Question: I have this HTML piece that should make a dropdown menu. It works fine but when i put it in my "navbar" it would be limited to the size of the "navbar". If i place it outside the navbar i can't place it so it looks like it is in the "navbar". Any idea what to do?
This is how it looks:

'''
/* When the user clicks on the button,
toggle between hiding and showing the dropdown content */
function myFunction() {
document.getElementById("myDropdown").classList.toggle("show");
}
// Close the dropdown menu if the user clicks outside of it
window.onclick = function(event) {
if (!event.target.matches('.dropbtn')) {
var dropdowns = document.getElementsByClassName("dropdown-content");
var i;
for (i = 0; i < dropdowns.length; i++) {
var openDropdown = dropdowns[i];
if (openDropdown.classList.contains('show')) {
openDropdown.classList.remove('show');
}
}
}
}
'''
'''
div.navBar {
overflow: hidden;
position: relative;
width: 100%;
height: 50px;
background-color: #1a1a1a;
}
#Logo {
height: 50px;
width: auto;
top: 0%;
position: absolute;
}
/* Remove margins and padding from the list, and add a black background color */
ul.topnav {
list-style-type: none;
margin: 0;
overflow: hidden;
position: absolute;
top: 80%;
left: 50%;
transform: translate(-50%, -75%);
width: 100%;
}
/* Float the list items side by side */
ul.topnav li {
display:inline-block;
align-content: center;
width: 15%;
}
/* Style the links inside the list items */
ul.topnav li a {
display: inline-block;
color: #f2f2f2;
text-align: center;
padding: 14px 16px;
text-decoration: none;
transition: 0.3s;
font-size: 17px;
}
/* Change color of links on hover */
ul.topnav li a:hover {color: #555;}
/* When the screen is less than 680 pixels wide, hide all list items, except for the first one ("Home"). Show the list item that contains the link to open and close the topnav (li.icon) */
@media screen and (max-width:680px) {
ul.topnav li {
display: none;
}
}
#User {
postion: absolute;
top: 0px;
right: -90%;
top: 100%;
}
/* Dropdown Button */
.dropbtn {
color: white;
padding: 16px;
font-size: 16px;
border: none;
cursor: auto;
}
/* Dropdown button on hover */
.dropbtn:hover {
color: #555;
}
/* The container <div> - needed to position the dropdown content */
.dropdown {
position: relative;
display: inline-block;
}
/* Dropdown Content (Hidden by Default) */
.dropdown-content {
display: none;
position: absolute;
background-color: #f9f9f9;
min-width: 160px;
box-shadow: 0px 8px 16px 0px rgba(0,0,0,0.2);
overflow-y: 1000;
}
/* Links inside the dropdown */
.dropdown-content a {
color: black;
padding: 12px 16px;
text-decoration: none;
display: block;
}
/* Change color of dropdown links on hover */
.dropdown-content a:hover {background-color: #f1f1f1}
/* Show the dropdown menu (use JS to add this class to the .dropdown-content container when the user clicks on the dropdown button) */
.show {display:block;}
'''
'''
<div class="navBar">
<ul class="topnav" id="myTopnav">
<li><a href="https://case-clicker.000webhostapp.com"><img id="Logo" alt="Logo" src="/img/logotext.png"></a></li>
<li><a href="#home">Home</a></li>
<li><a href="#news">News</a></li>
<li><a href="#contact">Contact</a></li>
<li><a href="#about">About</a></li>
<li><div class="dropdown">
<button onclick="myFunction()" class="dropbtn"><img alt="userAvatar" src="<?=$steamprofile['avatar']?>"><?=$steamprofile['personaname']?></button>
<div id="myDropdown" class="dropdown-content">
<a href="#">Link 1</a>
<a href="#">Link 2</a>
<a href="#">Link 3</a>
</div>
</div>
</li>
</ul>
</div>
'''
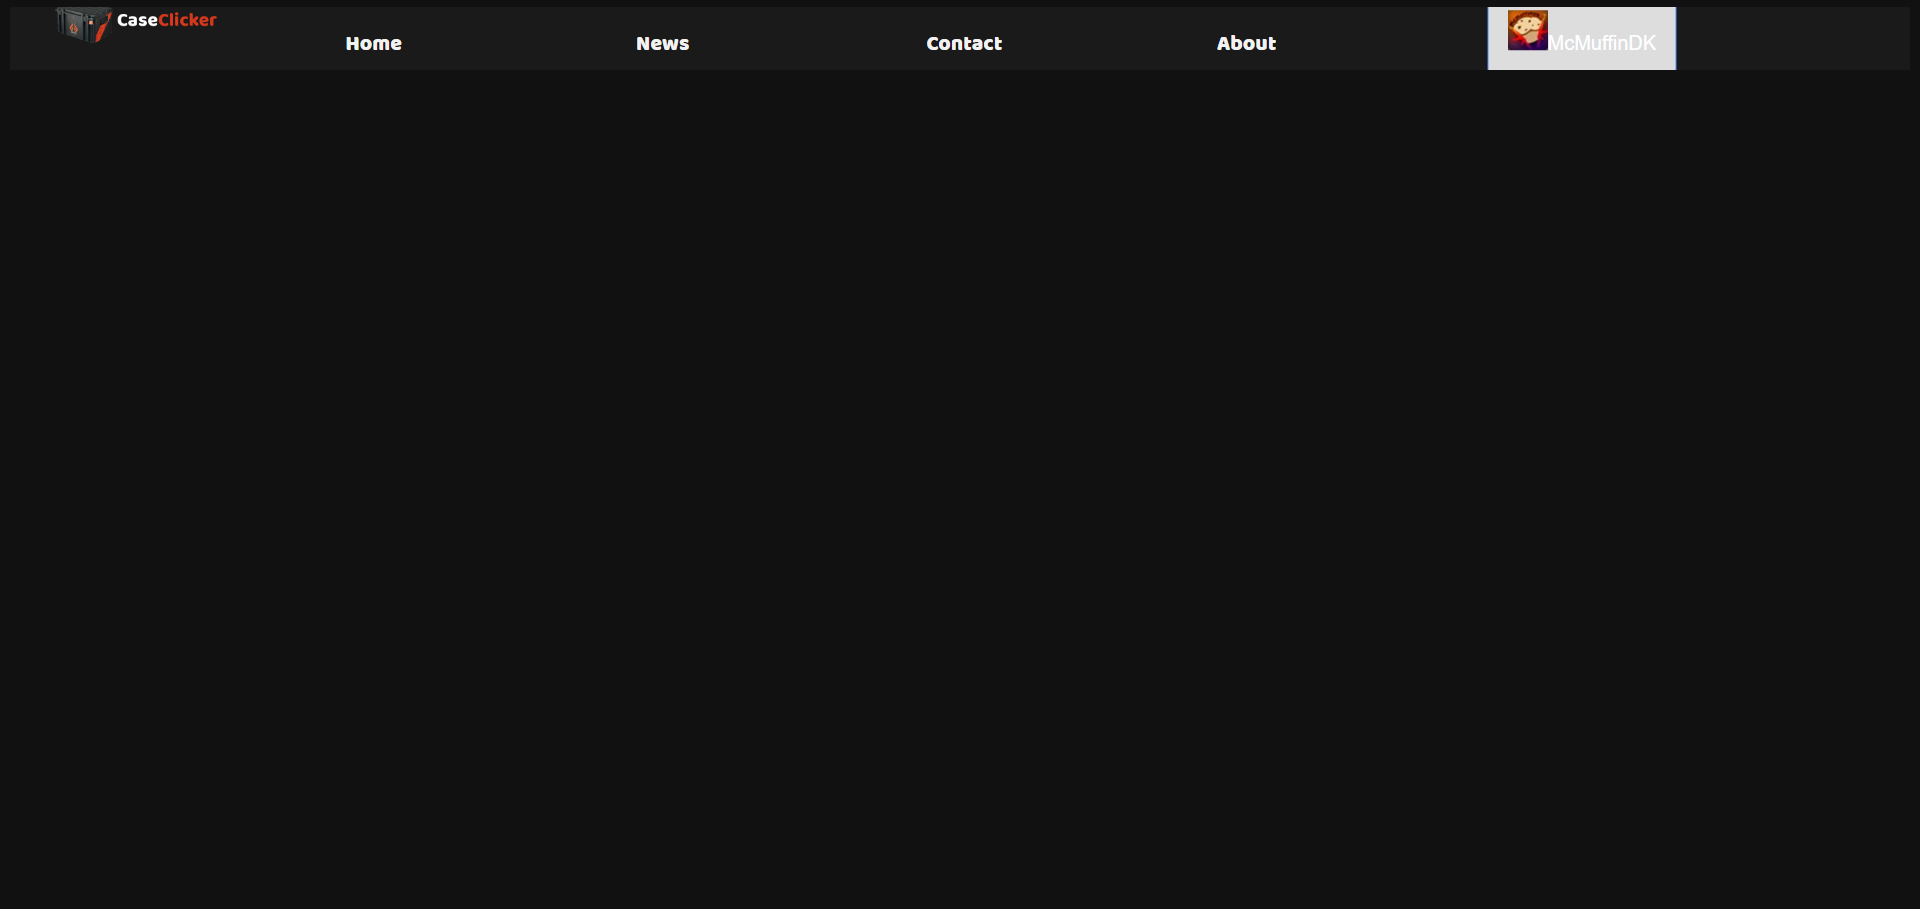
Answer: Just remove the 'overflow:hidden' from the '#navBar' and the '#topnav'
('postion''position''#User')
'''
/* When the user clicks on the button,
toggle between hiding and showing the dropdown content */
function myFunction() {
document.getElementById("myDropdown").classList.toggle("show");
}
// Close the dropdown menu if the user clicks outside of it
window.onclick = function(event) {
if (!event.target.matches('.dropbtn')) {
var dropdowns = document.getElementsByClassName("dropdown-content");
var i;
for (i = 0; i < dropdowns.length; i++) {
var openDropdown = dropdowns[i];
if (openDropdown.classList.contains('show')) {
openDropdown.classList.remove('show');
}
}
}
}
'''
'''
div.navBar {
position: relative;
width: 100%;
height: 50px;
background-color: #1a1a1a;
}
#Logo {
height: 50px;
width: auto;
top: 0%;
position: absolute;
}
/* Remove margins and padding from the list, and add a black background color */
ul.topnav {
list-style-type: none;
margin: 0;
position: absolute;
top: 80%;
left: 50%;
transform: translate(-50%, -75%);
width: 100%;
}
/* Float the list items side by side */
ul.topnav li {
display: inline-block;
align-content: center;
width: 15%;
}
/* Style the links inside the list items */
ul.topnav li a {
display: inline-block;
color: #f2f2f2;
text-align: center;
padding: 14px 16px;
text-decoration: none;
transition: 0.3s;
font-size: 17px;
}
/* Change color of links on hover */
ul.topnav li a:hover {
color: #555;
}
/* When the screen is less than 680 pixels wide, hide all list items, except for the first one ("Home"). Show the list item that contains the link to open and close the topnav (li.icon) */
@media screen and (max-width: 680px) {
ul.topnav li {
display: none;
}
}
#User {
position: absolute;
top: 0px;
right: -90%;
top: 100%;
}
/* Dropdown Button */
.dropbtn {
color: white;
padding: 16px;
font-size: 16px;
border: none;
cursor: auto;
}
/* Dropdown button on hover */
.dropbtn:hover {
color: #555;
}
/* The container <div> - needed to position the dropdown content */
.dropdown {
position: relative;
display: inline-block;
}
/* Dropdown Content (Hidden by Default) */
.dropdown-content {
display: none;
position: absolute;
background-color: #f9f9f9;
min-width: 160px;
box-shadow: 0px 8px 16px 0px rgba(0, 0, 0, 0.2);
overflow-y: 1000;
}
/* Links inside the dropdown */
.dropdown-content a {
color: black;
padding: 12px 16px;
text-decoration: none;
display: block;
}
/* Change color of dropdown links on hover */
.dropdown-content a:hover {
background-color: #f1f1f1
}
/* Show the dropdown menu (use JS to add this class to the .dropdown-content container when the user clicks on the dropdown button) */
.show {
display: block;
}
'''
'''
<div class="navBar">
<ul class="topnav" id="myTopnav">
<li>
<a href="https://case-clicker.000webhostapp.com">
<img id="Logo" alt="Logo" src="/img/logotext.png">
</a>
</li>
<li><a href="#home">Home</a>
</li>
<li><a href="#news">News</a>
</li>
<li><a href="#contact">Contact</a>
</li>
<li><a href="#about">About</a>
</li>
<li>
<div class="dropdown">
<button onclick="myFunction()" class="dropbtn">
<img alt="userAvatar" src="<?=$steamprofile['avatar']?>">
<?=$steamprofile[ 'personaname']?>
</button>
<div id="myDropdown" class="dropdown-content">
<a href="#">Link 1</a>
<a href="#">Link 2</a>
<a href="#">Link 3</a>
</div>
</div>
</li>
</ul>
</div>
'''